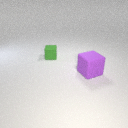
large purple rubber cube in front of small green rubber cube